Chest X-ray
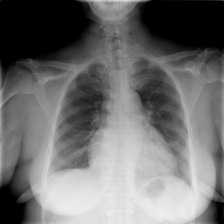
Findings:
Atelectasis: negative
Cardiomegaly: negative
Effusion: negative
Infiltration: negative
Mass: negative
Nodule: negative
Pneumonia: negative
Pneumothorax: negative
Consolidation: negative
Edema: negative
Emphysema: negative
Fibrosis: negative
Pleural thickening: negative
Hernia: negative